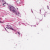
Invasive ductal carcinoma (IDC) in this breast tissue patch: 0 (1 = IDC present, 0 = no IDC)